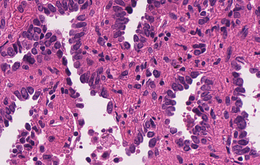
Tumor epithelial tissue: yes
Tumor-associated stroma tissue: yes
Normal tissue: no